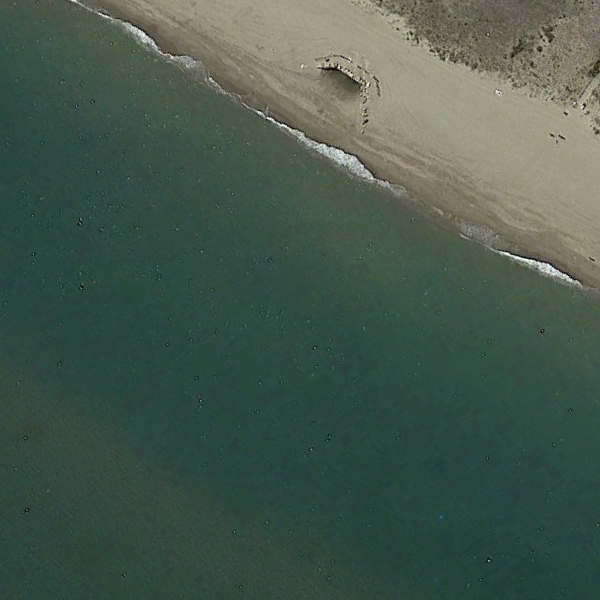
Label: Beach